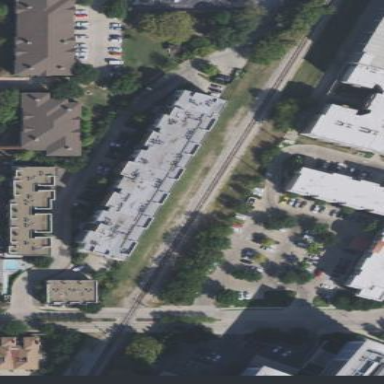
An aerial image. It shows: Residential building.